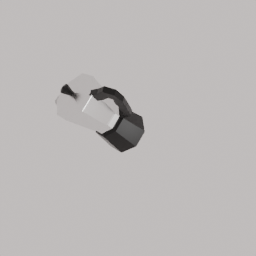
Label: tools